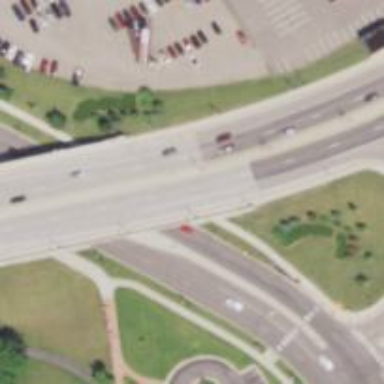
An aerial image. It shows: Bridge along trunk link highway.